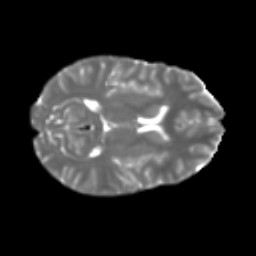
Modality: T2w
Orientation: axial
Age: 21
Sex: female
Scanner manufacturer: ge
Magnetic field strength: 3 T
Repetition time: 7.8 s
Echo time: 0.0606 s